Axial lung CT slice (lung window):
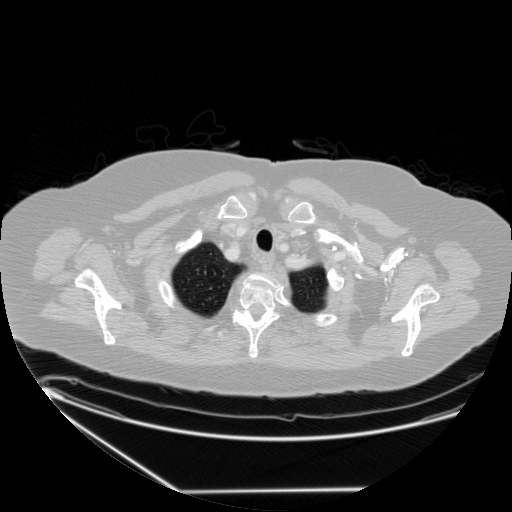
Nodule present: no